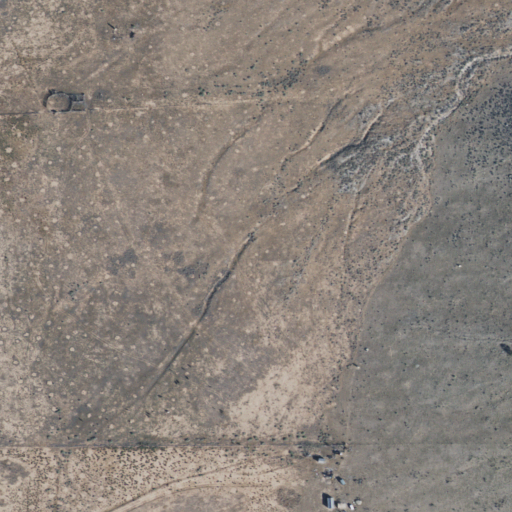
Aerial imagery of valley in Arizona named Paradise Canyon containing only shrub